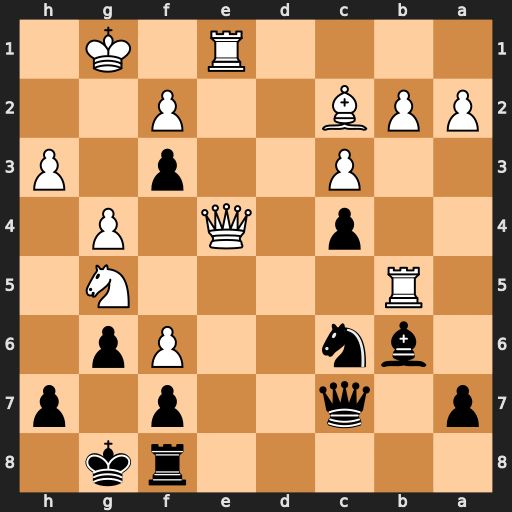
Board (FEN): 5rk1/p1q2p1p/1bn2Pp1/1R4N1/2p1Q1P1/2P2p1P/PPB2P2/4R1K1
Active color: b
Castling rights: -
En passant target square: -
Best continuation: Qg3+ Kh1 Qg2#